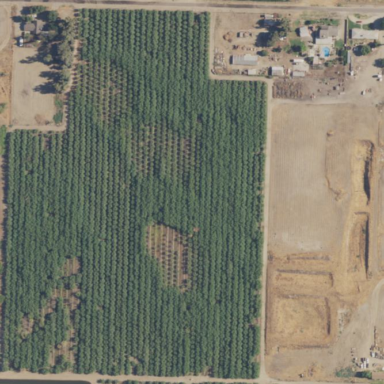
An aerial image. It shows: Orchard filled with almond trees.